Question: I hvar the following data set:
'''
structure(c(2L, 6L, 2L, 6L, 7L, 7L, 2L, 7L, 6L, 8L, 8L, 4L, 8L,
2L, 9L, 8L, 7L, 6L, 9L, 1L, 9L, 4L, 9L, 3L, 2L, 10L, 9L, 10L,
8L, 10L, 7L, 6L, 10L, 1L, 2L, 12L, 9L, 8L, 12L, 1L, 11L, 10L,
2L, 44L, 79L, 10L, 8L, 47L, 45L, 51L, 9L, 11L, 74L, 75L, 77L,
69L, 75L, 77L, 78L, 2L, 44L, 44L, 46L, 46L, 8L, 6L, 1L, 1L, 6L,
7L, 1L, 4L, 7L, 8L, 8L, 1L, 4L, 8L, 3L, 8L, 8L, 9L, 9L, 9L, 1L,
9L, 5L, 9L, 3L, 9L, 9L, 9L, 10L, 8L, 10L, 7L, 10L, 10L, 1L, 10L,
10L, 9L, 12L, 12L, 1L, 12L, 12L, 12L, 12L, 7L, 7L, 44L, 44L,
44L, 44L, 44L, 44L, 44L, 44L, 44L, 44L, 7L, 7L, 7L, 7L, 44L,
10L, 9L, 42L, 43L, 46L, 46L, 1L, 1L, 1L, 1L, 1L, 1L, 1L, 1L,
1L, 1L, 1L, 1L, 1L, 1L, 1L, 1L, 1L, 1L, 1L, 1L, 1L, 1L, 1L, 1L,
1L, 1L, 1L, 1L, 1L, 1L, 1L, 1L, 1L, -1L, 1L, 1L, 1L, 1L, 1L,
1L, 1L, 1L, 1L, 1L, -1L, 1L, 1L, 1L, -1L, -1L, 1L, 1L, 1L, 1L,
1L, 1L, 1L, 1L, 1L, 1L, 1L, 1L, 1L, 1L, 1L, -1L), .Dim = c(66L,
3L), .Dimnames = list(NULL, c("from", "to", "impact")))
'''
The data set indicates, a connection between from and to with a positive (1) or negative (-1) impact.
I would like to plot a network graph with ggnet (or ggplot2) that plot this graph.
So far I have done the following steps:
'''
library(network)
library(ggplot2)
library(ggnet)
library(grid)
net <- network(df2[,c(1,2)], directed = FALSE)
ggnet(net, mode = 'kamadakawai', size = 6, alpha = .5, label.nodes=F, segment.alpha = 0.5, color = "black") +
theme(legend.position = "none") +
theme(plot.margin = unit(c(0.1,0.1,0.1,0.1), "cm"))
'''
This lead to this result:

I am wondering how to colorize the edges based on the impact in the dataset (1 = green and -1 = red). I am also wondering why there are so many unconnected nodes...
Can someone help me with this?
Thanks a lot.
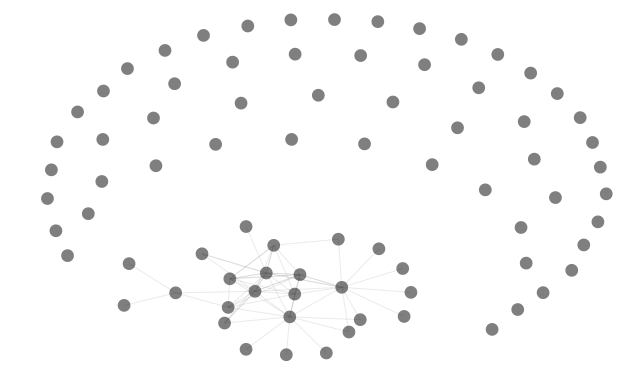
Answer: First, I am using 'GGally::ggnet' as this is available through CRAN. I believe this is equivalent to that on github.
'''
library(network)
library(GGally)
library(ggplot2)
# dependencies
library(grid)
library(sna)
library(intergraph)
'''
The reason you have many unconnected nodes in your network diagram is because the node names you have supplied are not an unbroken sequence of integers. For example, if you supply only an edge between nodes named '1' and '10', 'network()' will assume the presence of eight unconnected nodes with names '2:9'. For example,
'''
netwk1 <- network(cbind(1,2), directed = F)
get.vertex.attribute(netwk1, attrname="vertex.names")
netwk2 <- network(cbind(1,10), directed = F)
get.vertex.attribute(netwk2, attrname="vertex.names")
'''
So if you convert your node names to an unbroken sequence, you will lose all the unconnected nodes. So something like:
'''
df2[,1:2]=as.numeric(as.factor(df2[,c(1,2)]))
net <- network(df2[,c(1,2)], directed = F)
ggnet(net, mode = 'kamadakawai', size = 6, alpha = .5, label.nodes=T, segment.alpha = 0.5, color = "black") +
theme(legend.position = "none") +
theme(plot.margin = unit(c(0.1,0.1,0.1,0.1), "cm"))
'''
You can color the edges with the 'segment.color' argument in 'ggnet()' :
'''
edge_color = ifelse(df2[,3]==-1, "red", "green")
ggnet(net, mode = 'kamadakawai', size = 6, alpha = .5, segment.color=edge_color, label.nodes=T, segment.alpha = 0.5, color = "black") +
theme(legend.position = "none") +
theme(plot.margin = unit(c(0.1,0.1,0.1,0.1), "cm"))
'''